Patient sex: M
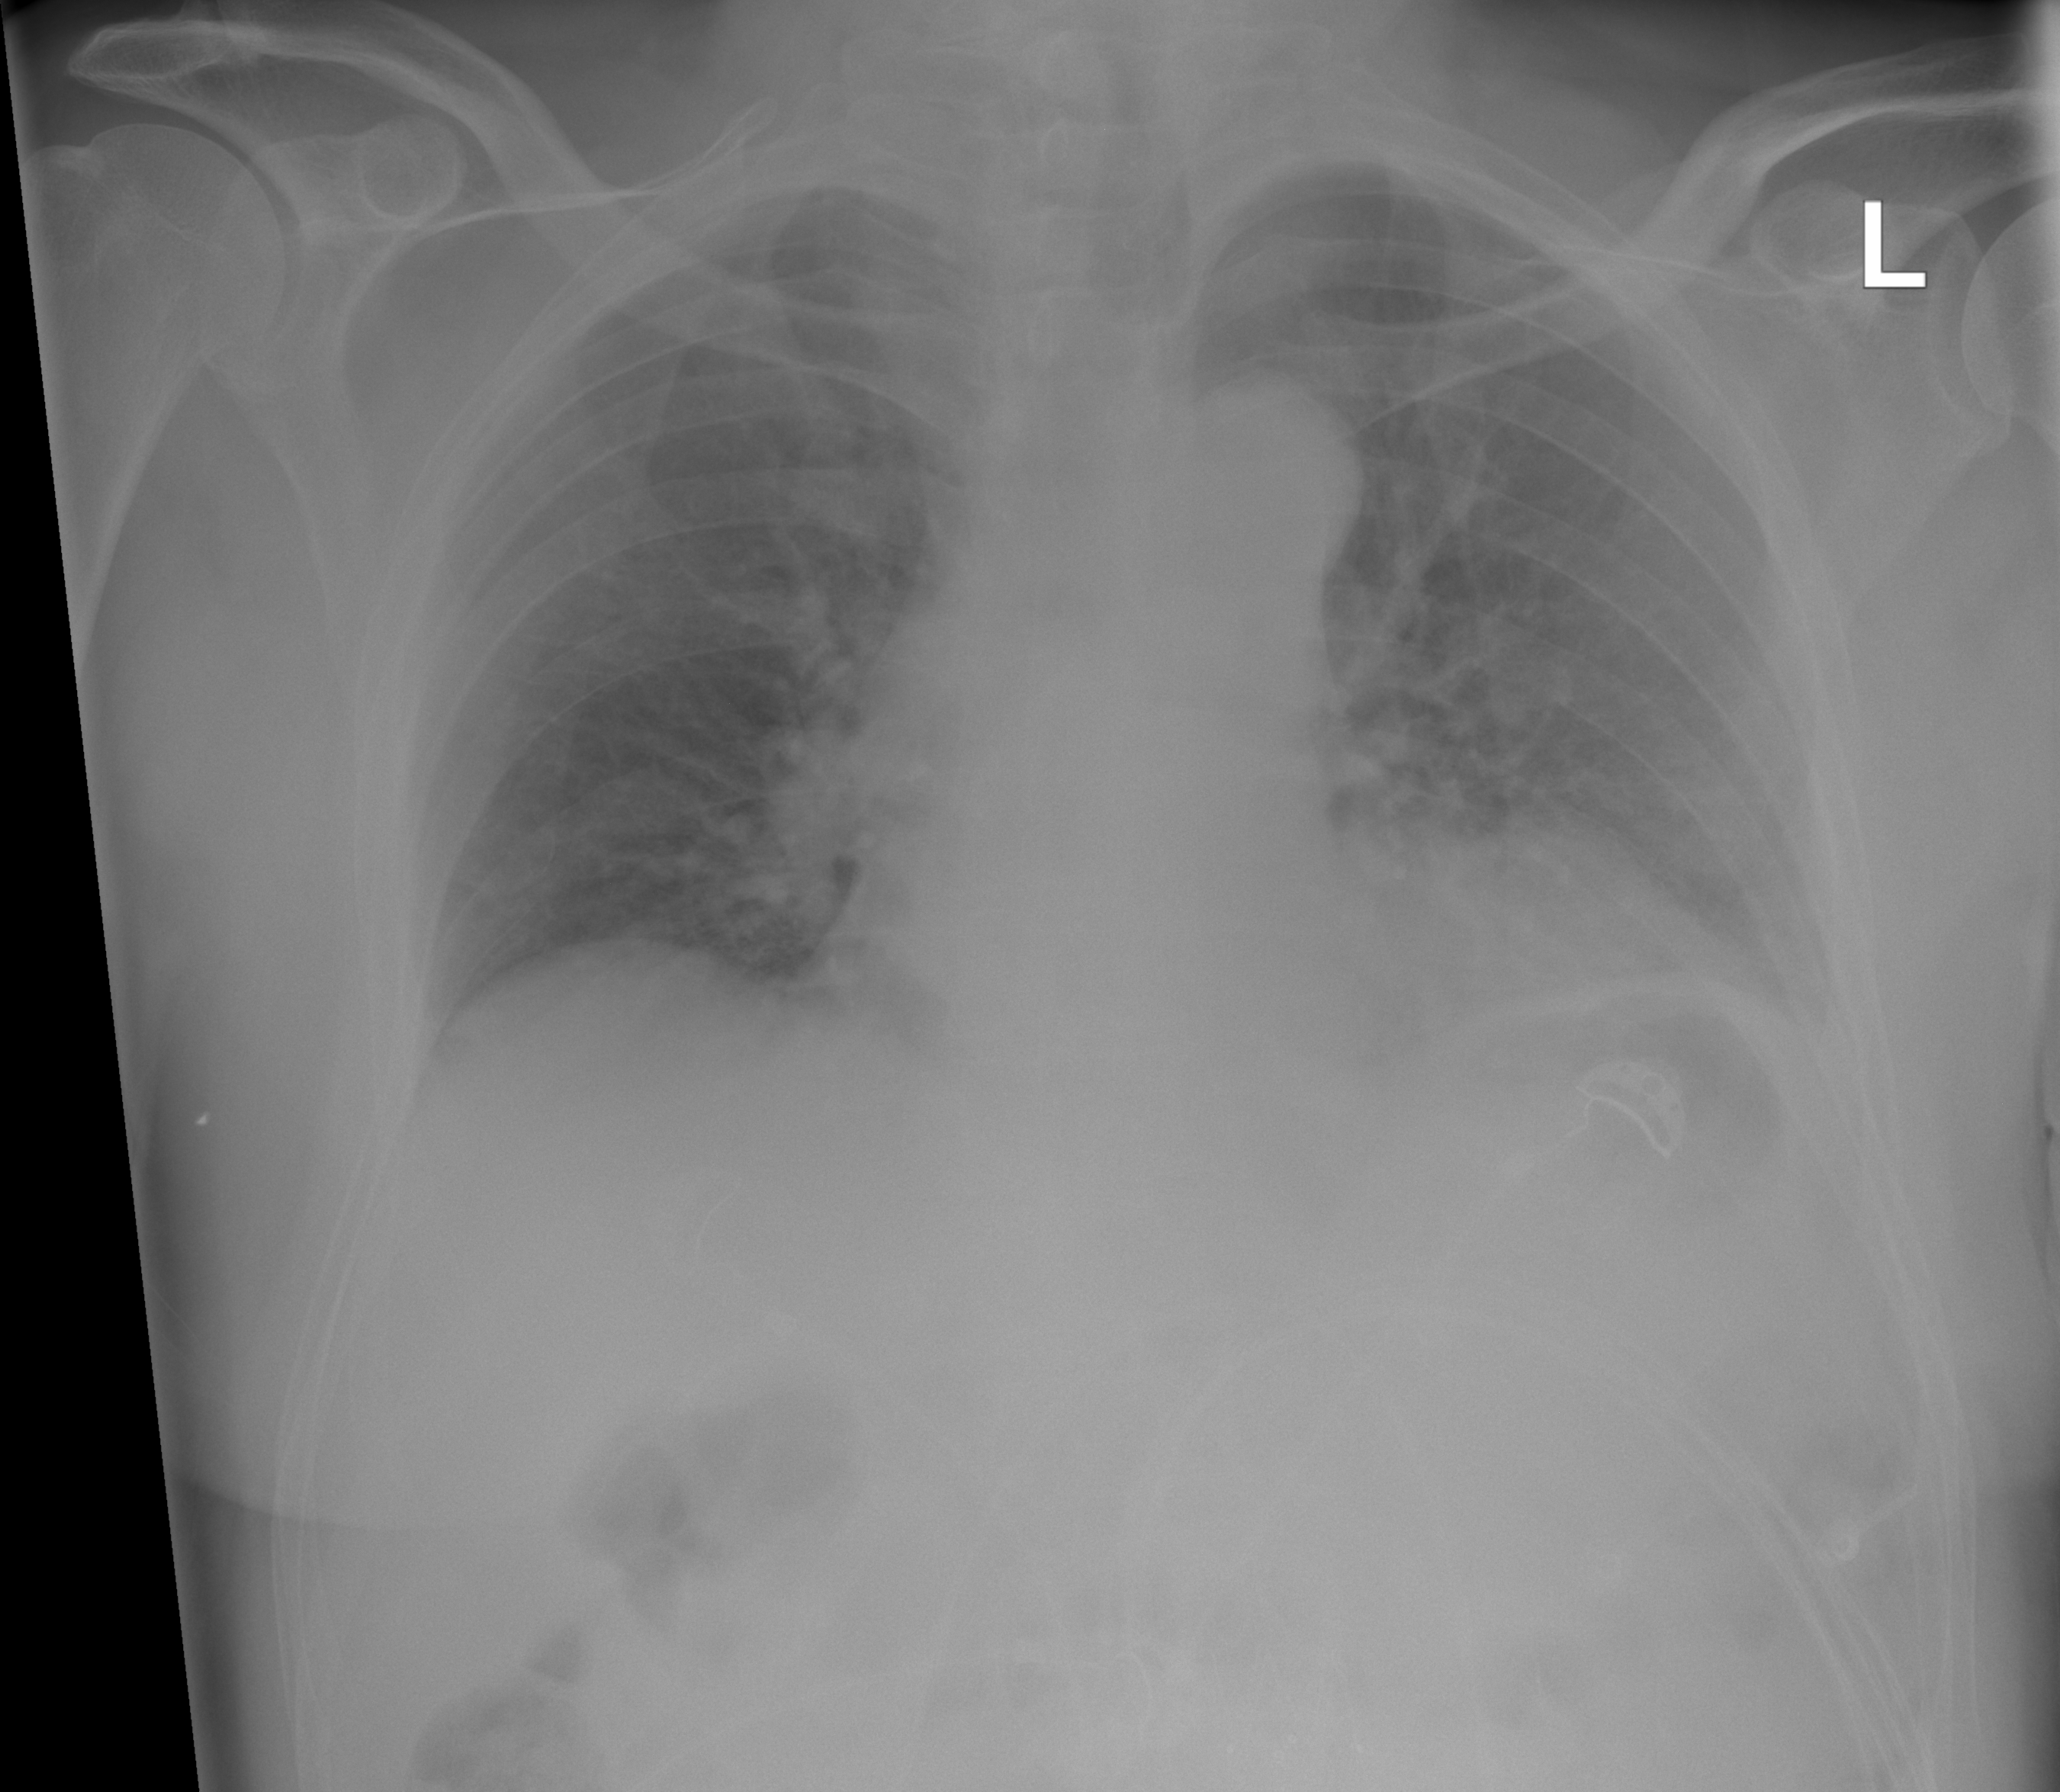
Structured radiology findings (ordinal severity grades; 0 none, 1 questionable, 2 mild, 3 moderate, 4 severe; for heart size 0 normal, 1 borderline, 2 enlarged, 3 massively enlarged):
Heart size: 0
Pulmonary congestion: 0
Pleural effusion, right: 0
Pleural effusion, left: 0
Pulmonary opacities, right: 0
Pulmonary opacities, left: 0
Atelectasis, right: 0
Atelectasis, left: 1